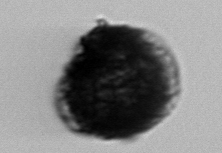
Label: Gonyaulax